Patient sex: F
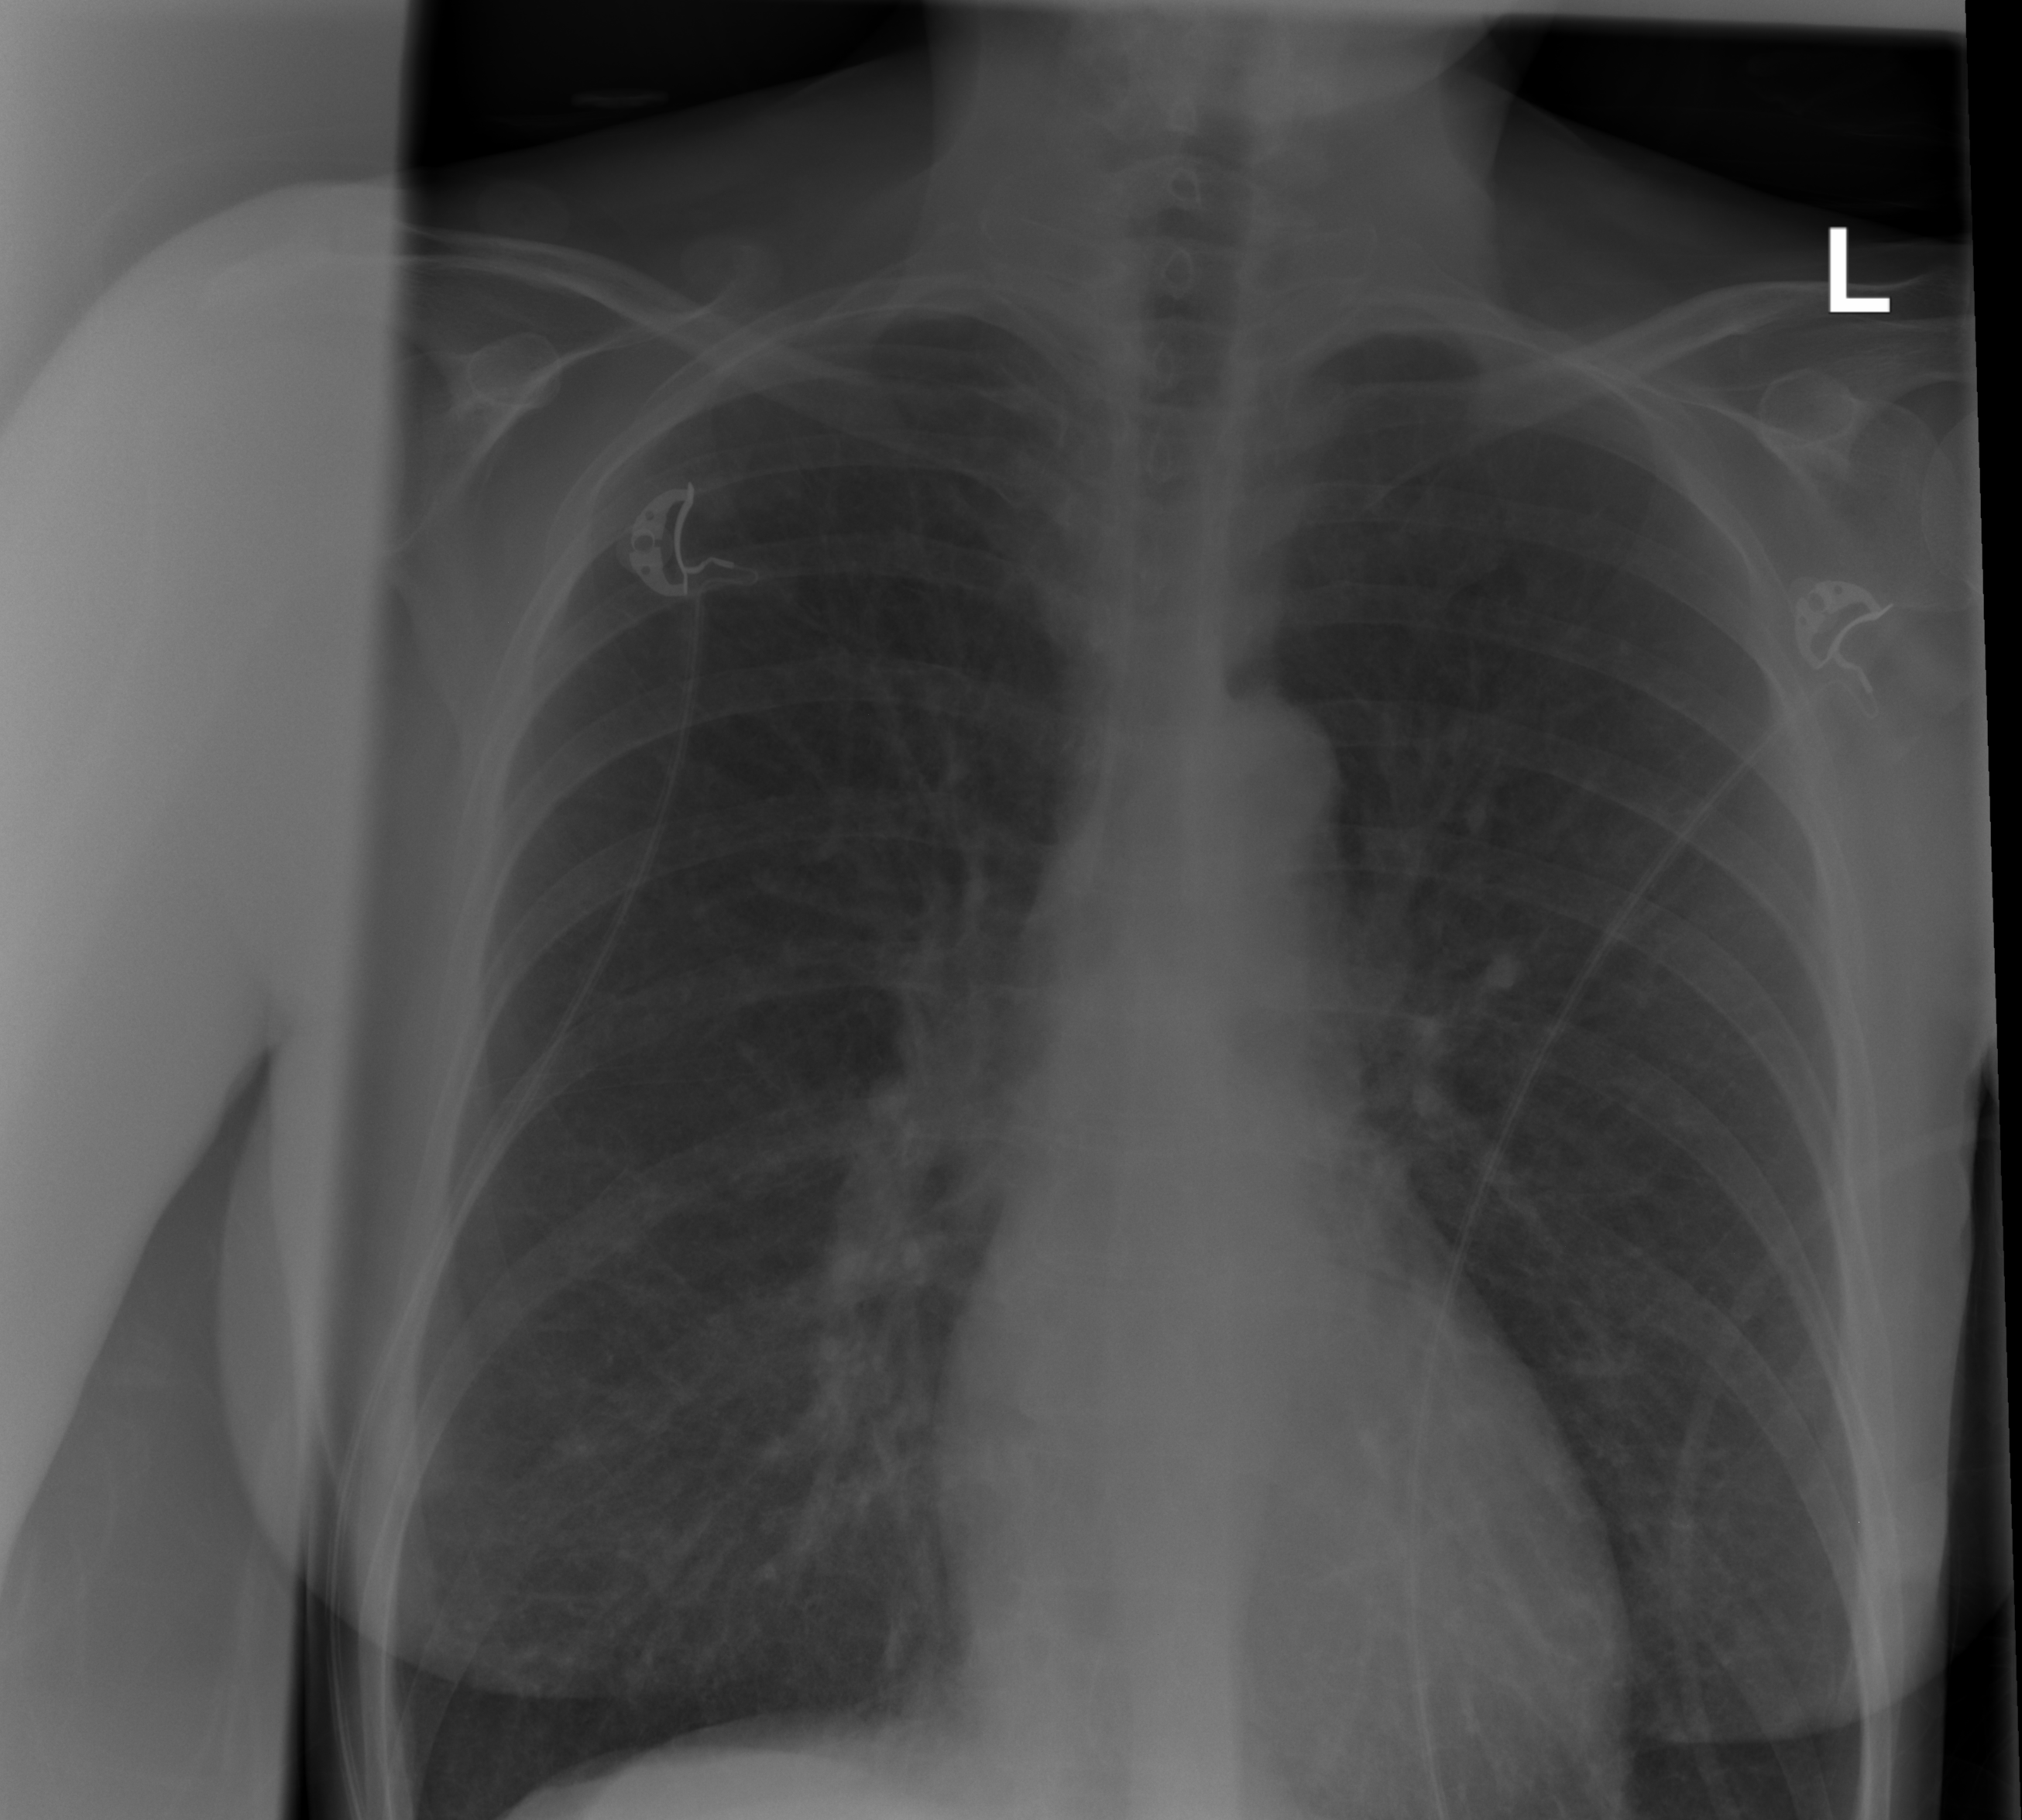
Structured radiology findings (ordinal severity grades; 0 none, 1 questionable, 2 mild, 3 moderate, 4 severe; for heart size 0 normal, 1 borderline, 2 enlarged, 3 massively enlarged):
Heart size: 0
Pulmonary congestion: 2
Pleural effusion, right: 0
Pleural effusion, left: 0
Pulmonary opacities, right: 0
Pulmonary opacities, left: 0
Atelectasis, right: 0
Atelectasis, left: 0